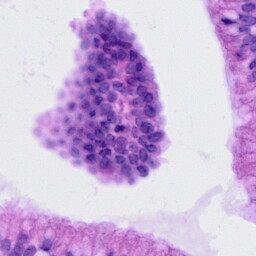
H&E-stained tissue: Cervix